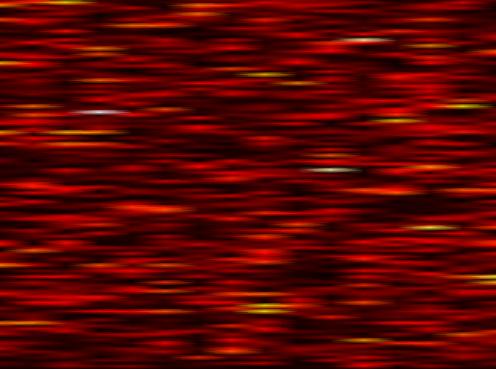
Label: OFDM